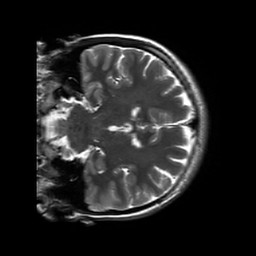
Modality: T2w
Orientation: coronal
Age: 20
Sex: female
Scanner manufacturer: siemens
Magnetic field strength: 3 T
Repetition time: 8.53 s
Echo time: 0.091 s